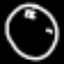
Label: clock